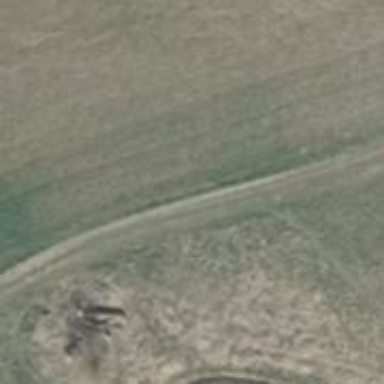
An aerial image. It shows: Grassy path with excellent trail visibility.